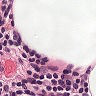
Metastatic tissue present: no